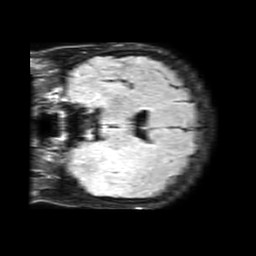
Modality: FLAIR
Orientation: coronal
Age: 57
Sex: male
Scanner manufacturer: philips
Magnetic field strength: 1.5 T
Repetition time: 6 s
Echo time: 0.1029 s